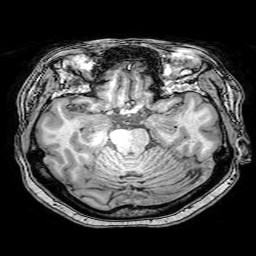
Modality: T1w
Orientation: coronal
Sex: female
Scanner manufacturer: philips
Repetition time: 0.008171 s
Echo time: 0.00374 s